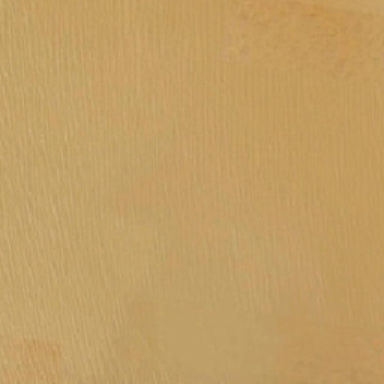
Many yellow sand forms desert .